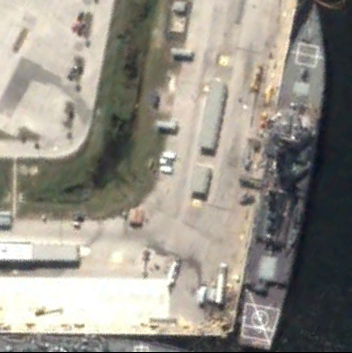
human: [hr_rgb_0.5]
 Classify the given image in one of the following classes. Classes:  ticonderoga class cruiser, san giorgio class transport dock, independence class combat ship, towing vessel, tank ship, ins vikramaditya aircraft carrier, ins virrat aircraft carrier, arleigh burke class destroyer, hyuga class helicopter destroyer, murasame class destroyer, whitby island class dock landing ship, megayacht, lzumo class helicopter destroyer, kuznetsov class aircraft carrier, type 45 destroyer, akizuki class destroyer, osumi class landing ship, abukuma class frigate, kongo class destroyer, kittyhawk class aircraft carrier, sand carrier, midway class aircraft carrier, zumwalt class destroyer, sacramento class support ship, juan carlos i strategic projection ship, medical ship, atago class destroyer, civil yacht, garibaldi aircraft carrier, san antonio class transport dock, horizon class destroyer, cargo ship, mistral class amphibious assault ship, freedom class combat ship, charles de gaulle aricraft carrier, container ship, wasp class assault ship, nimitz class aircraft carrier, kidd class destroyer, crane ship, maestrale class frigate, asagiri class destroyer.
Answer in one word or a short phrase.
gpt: Arleigh Burke class destroyer